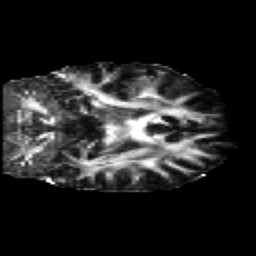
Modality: FA
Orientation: coronal
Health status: healthy
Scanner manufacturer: siemens
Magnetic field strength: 3 T
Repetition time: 12 s
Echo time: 0.092 s